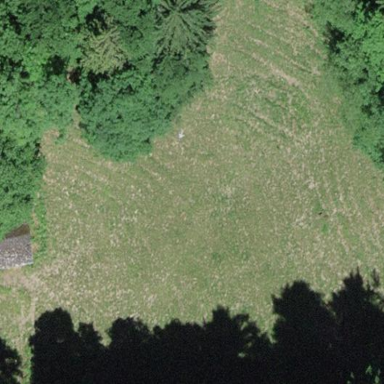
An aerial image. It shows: Beautiful meadow.